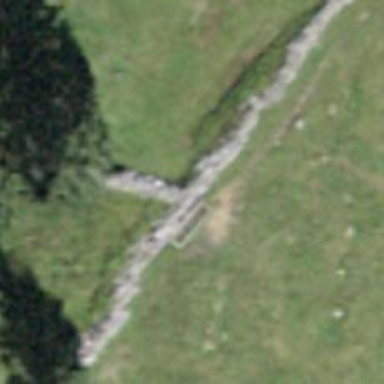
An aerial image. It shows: Dry stone wall barrier.